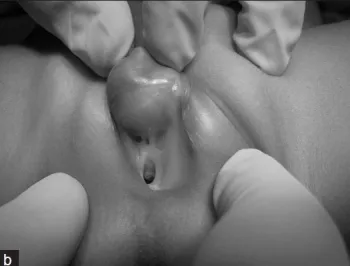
Clinical photo showing clitoromegaly.
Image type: medical_photograph (other_medical_photograph)